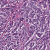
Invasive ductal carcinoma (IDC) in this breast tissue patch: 1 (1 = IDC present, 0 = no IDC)